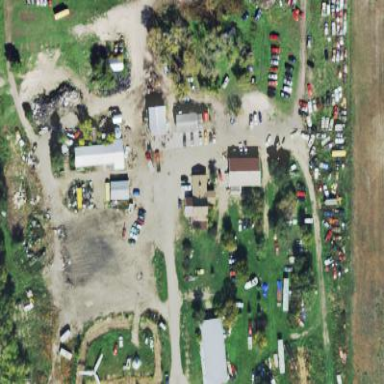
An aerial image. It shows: Industrial area designated as auto wrecker yard.